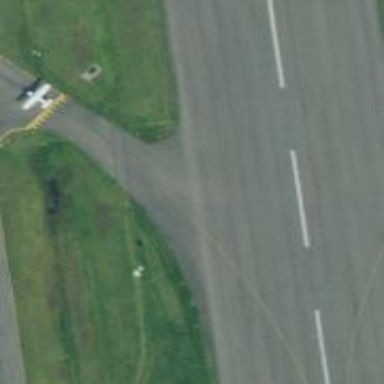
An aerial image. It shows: View of taxiway at the airport.